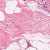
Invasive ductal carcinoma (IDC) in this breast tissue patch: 0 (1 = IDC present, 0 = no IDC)